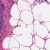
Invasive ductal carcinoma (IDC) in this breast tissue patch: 0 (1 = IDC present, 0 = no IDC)